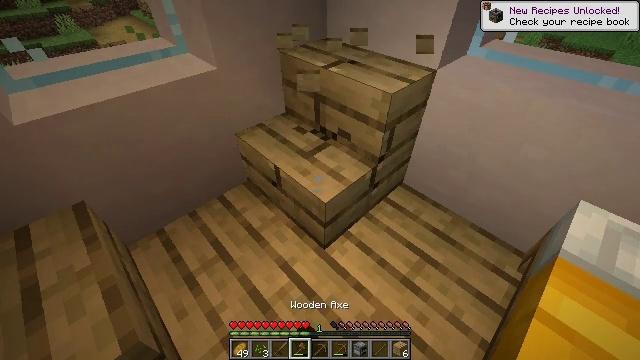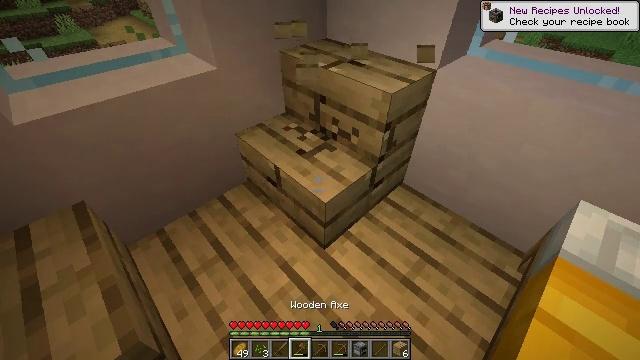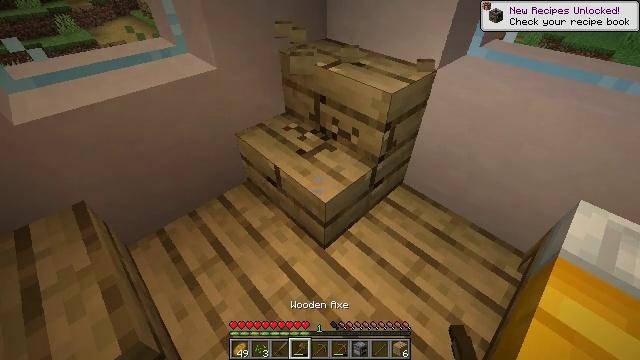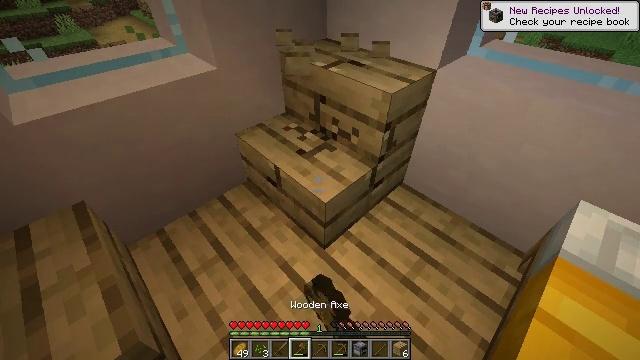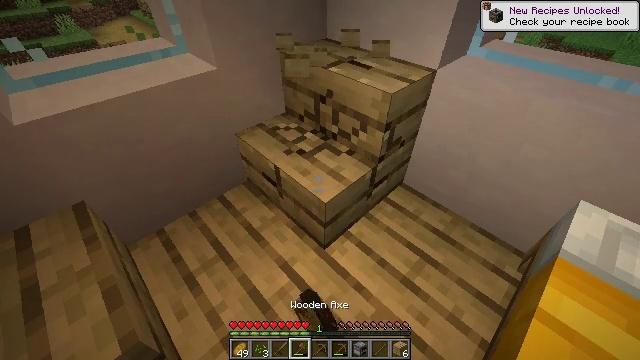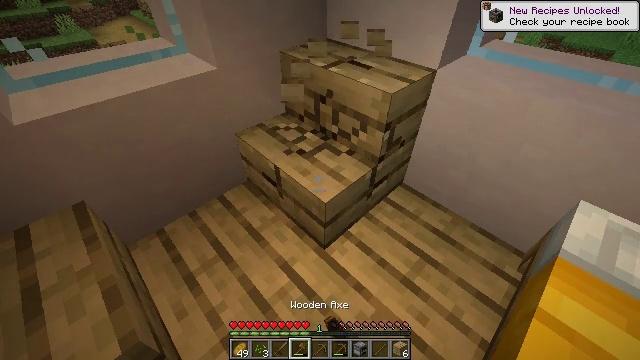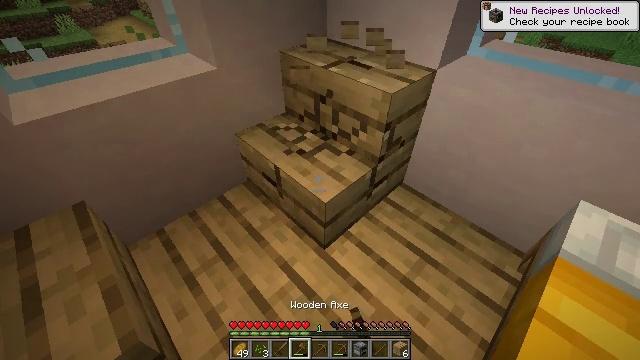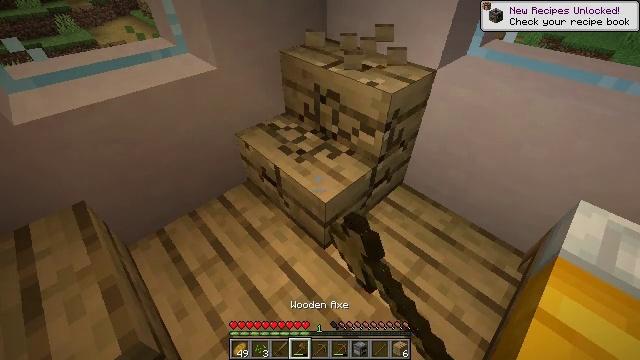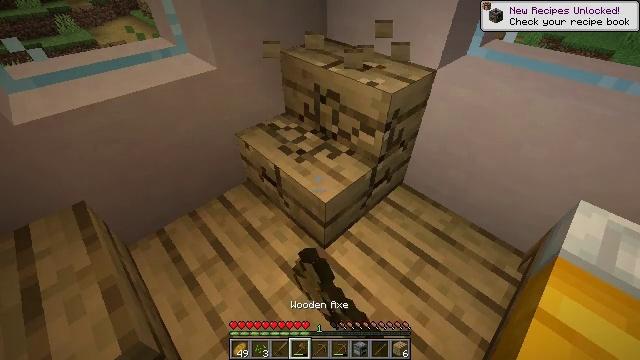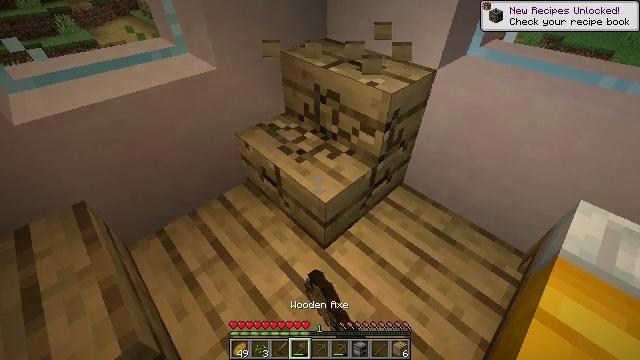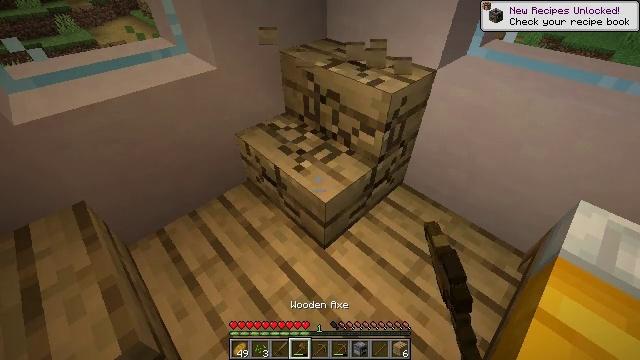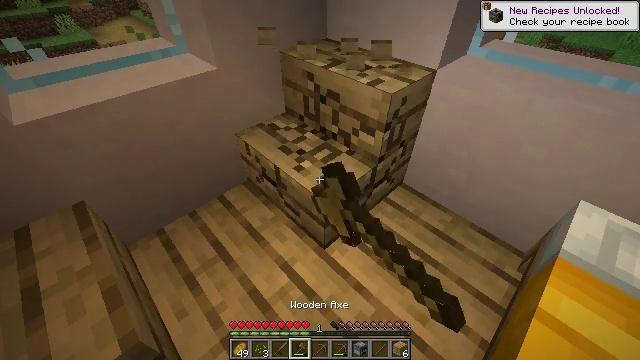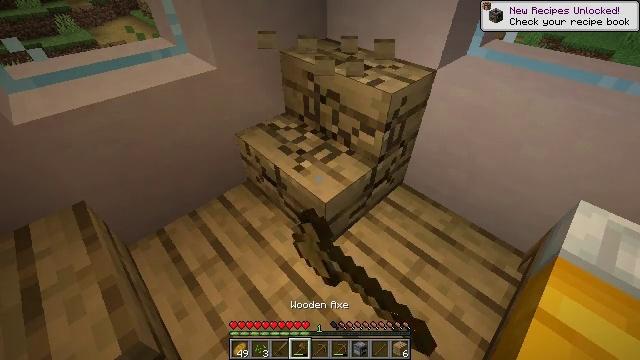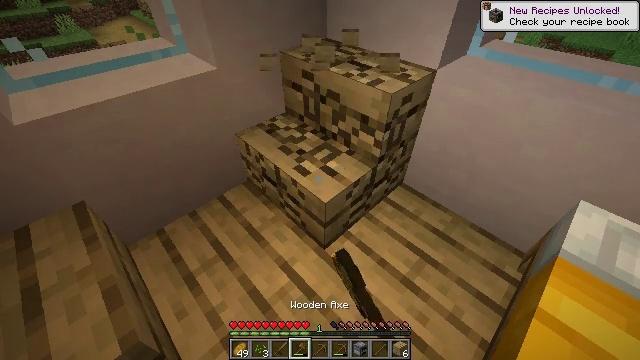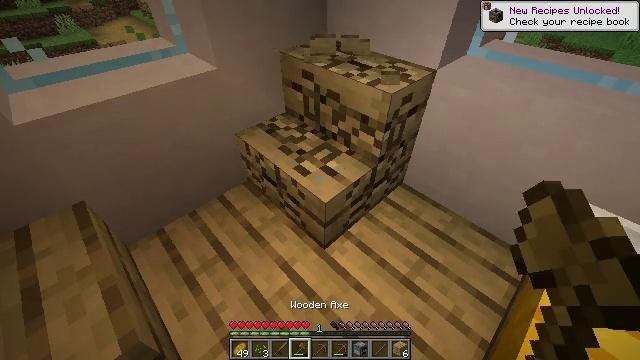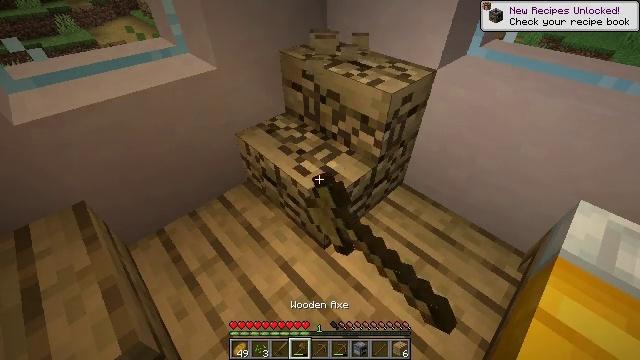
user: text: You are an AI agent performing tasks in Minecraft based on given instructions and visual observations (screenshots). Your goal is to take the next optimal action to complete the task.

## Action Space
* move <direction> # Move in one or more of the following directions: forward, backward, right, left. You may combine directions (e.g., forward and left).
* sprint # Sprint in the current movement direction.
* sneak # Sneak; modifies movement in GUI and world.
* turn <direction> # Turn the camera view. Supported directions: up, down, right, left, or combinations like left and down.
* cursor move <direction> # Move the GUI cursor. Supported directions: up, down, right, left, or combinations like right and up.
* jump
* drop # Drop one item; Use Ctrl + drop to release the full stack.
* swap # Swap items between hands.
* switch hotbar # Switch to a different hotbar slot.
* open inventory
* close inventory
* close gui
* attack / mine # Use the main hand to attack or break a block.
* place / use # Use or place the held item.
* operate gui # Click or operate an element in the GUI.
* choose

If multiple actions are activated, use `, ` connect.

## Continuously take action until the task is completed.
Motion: motion action
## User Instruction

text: Mine oak stairs.
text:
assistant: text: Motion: attack / mine
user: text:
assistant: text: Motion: attack / mine
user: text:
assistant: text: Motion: attack / mine
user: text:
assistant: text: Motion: attack / mine
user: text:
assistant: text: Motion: attack / mine
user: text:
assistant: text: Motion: attack / mine
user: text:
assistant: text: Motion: attack / mine
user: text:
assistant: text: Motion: attack / mine
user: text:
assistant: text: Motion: attack / mine
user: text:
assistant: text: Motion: attack / mine
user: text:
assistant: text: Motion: attack / mine
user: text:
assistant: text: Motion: attack / mine
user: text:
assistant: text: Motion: attack / mine
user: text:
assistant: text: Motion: attack / mine
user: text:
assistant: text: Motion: attack / mine
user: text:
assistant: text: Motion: attack / mine
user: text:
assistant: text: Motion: attack / mine
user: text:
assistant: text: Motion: attack / mine
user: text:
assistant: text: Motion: attack / mine
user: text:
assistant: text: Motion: attack / mine
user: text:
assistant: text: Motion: attack / mine
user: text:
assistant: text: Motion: attack / mine
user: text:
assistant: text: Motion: attack / mine
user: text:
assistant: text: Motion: attack / mine
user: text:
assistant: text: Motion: attack / mine
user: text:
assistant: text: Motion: no_op
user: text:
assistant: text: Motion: turn left
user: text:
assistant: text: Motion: turn left
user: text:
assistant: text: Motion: turn left and down
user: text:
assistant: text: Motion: no_op